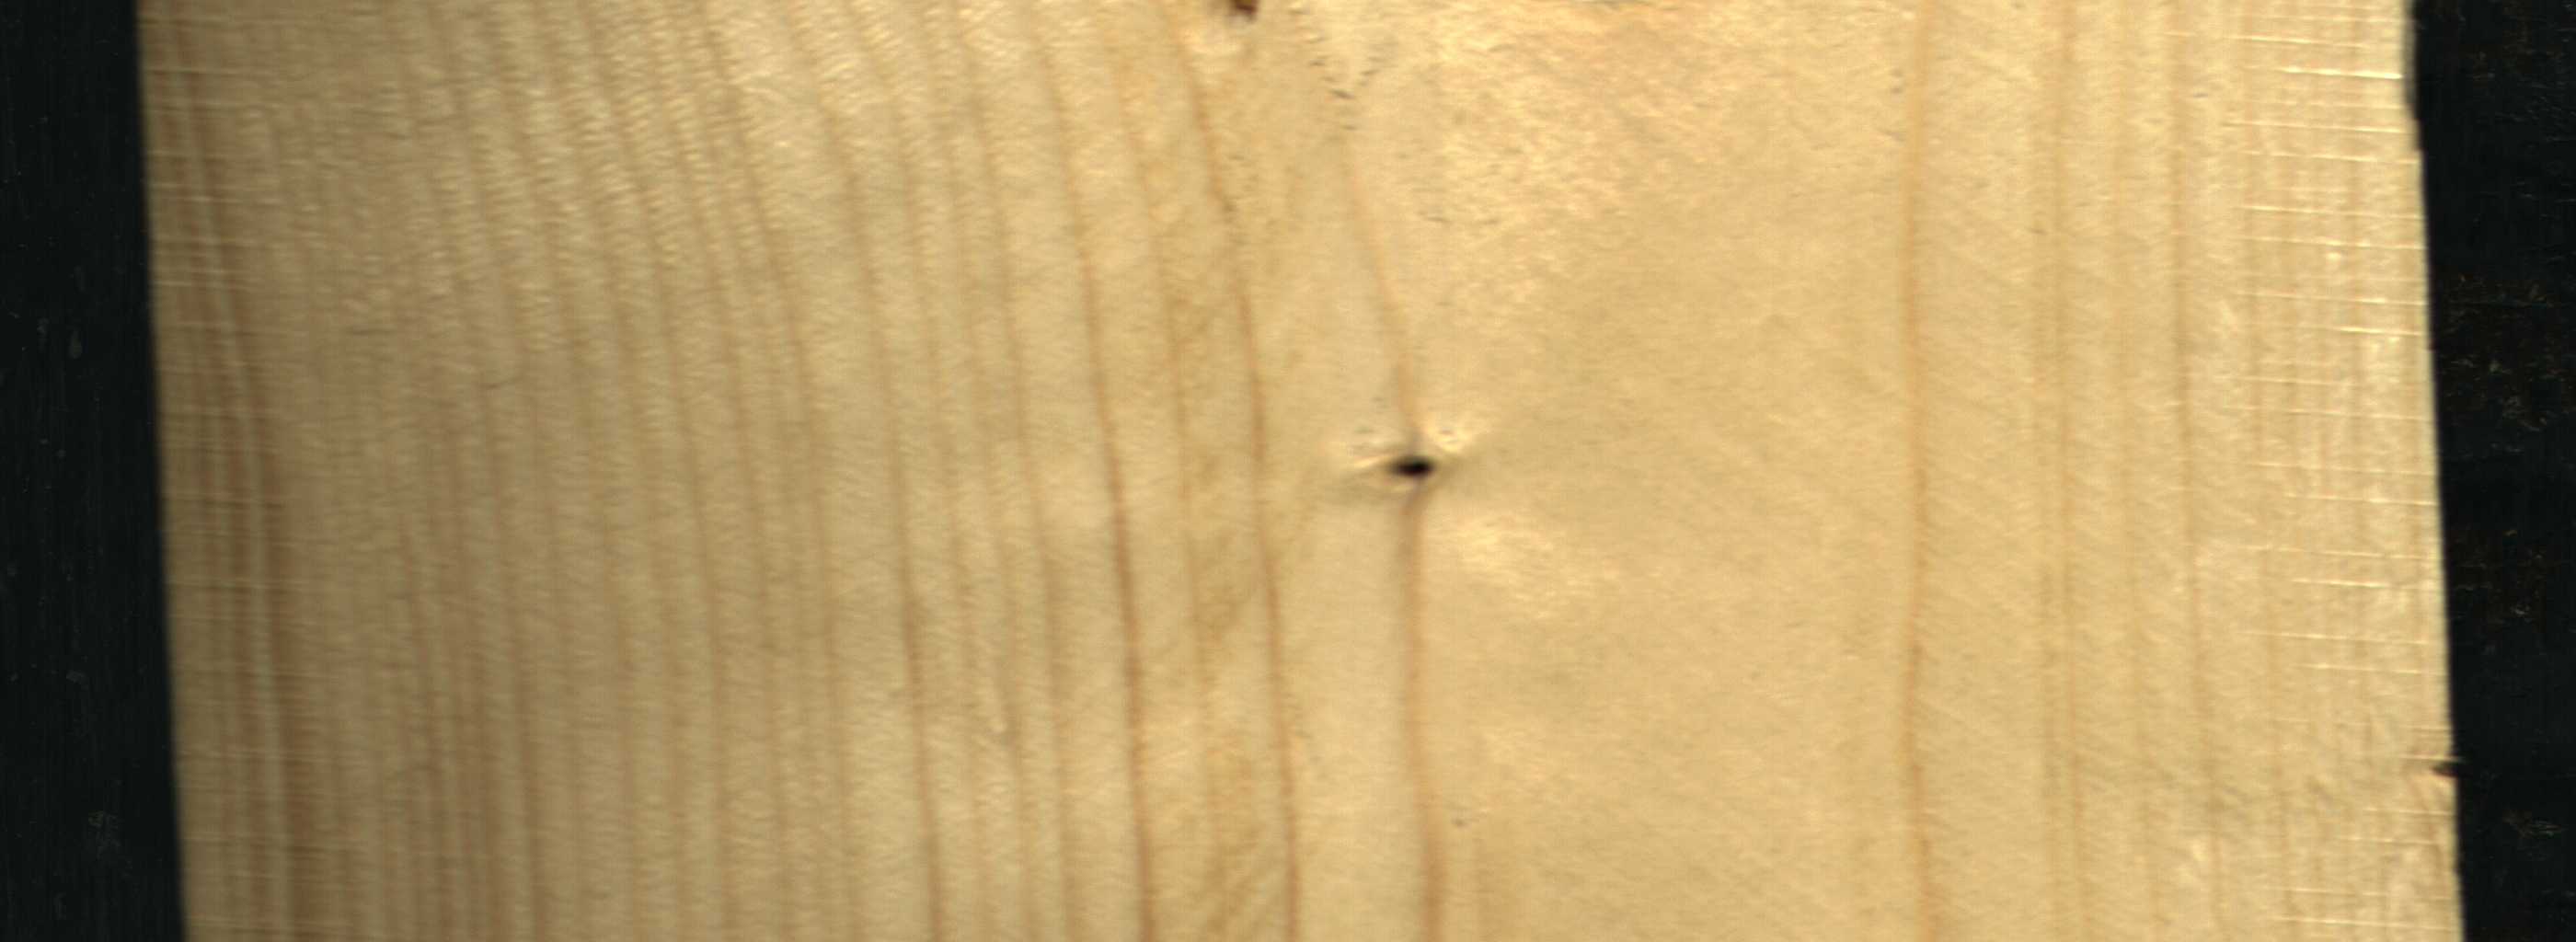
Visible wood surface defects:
resin
Dead_Knot